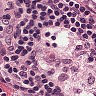
Metastatic tissue present: no